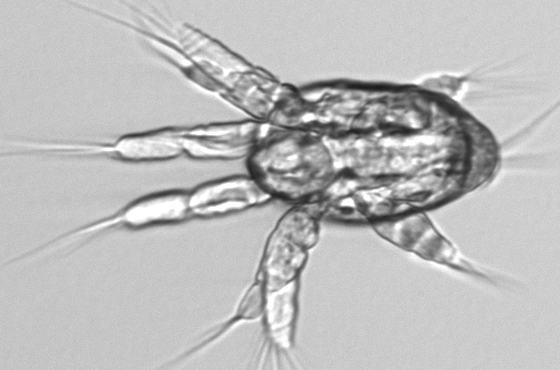
Label: Copepod_nauplii